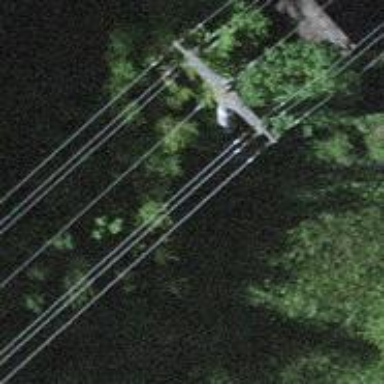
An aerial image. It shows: Concrete power pole.